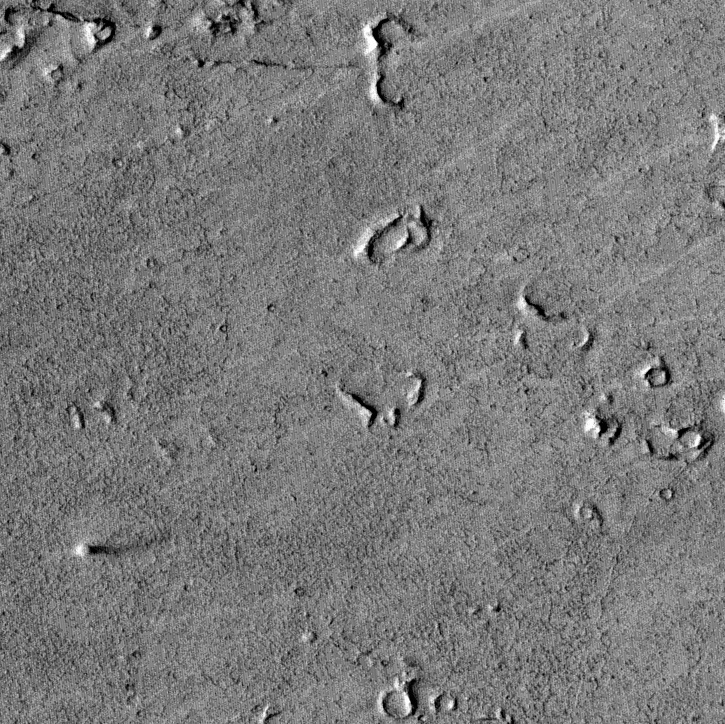
Label: dustdevil